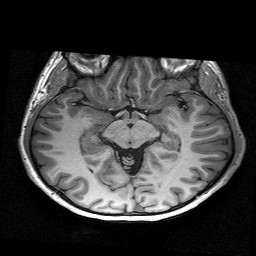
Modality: T1w
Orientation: coronal
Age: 27
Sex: female
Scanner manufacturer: siemens
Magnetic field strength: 3 T
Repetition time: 2.53 s
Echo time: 0.00267 s